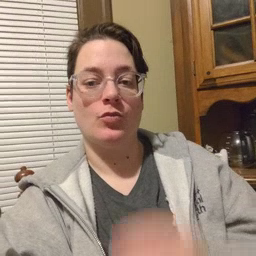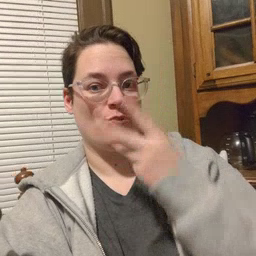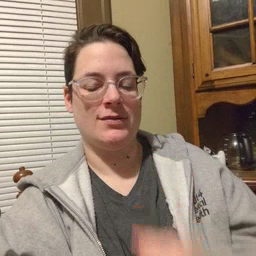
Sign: pretty